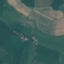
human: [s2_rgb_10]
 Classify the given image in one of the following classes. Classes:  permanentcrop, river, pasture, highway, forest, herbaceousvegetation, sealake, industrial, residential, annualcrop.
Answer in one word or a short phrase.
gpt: Pasture